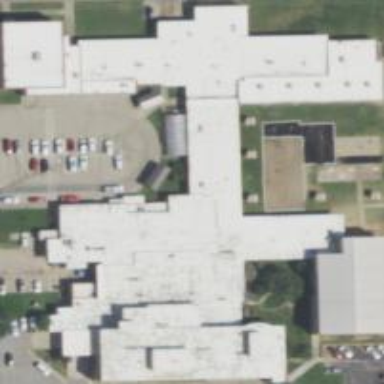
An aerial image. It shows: School building.